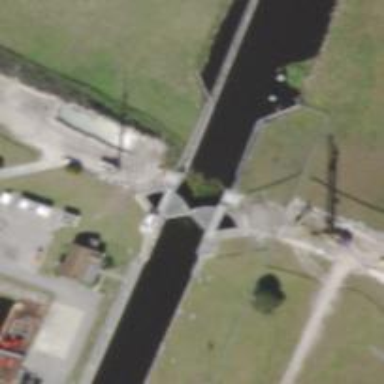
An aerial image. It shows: Lock gate along waterway.